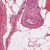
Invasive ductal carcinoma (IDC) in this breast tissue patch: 0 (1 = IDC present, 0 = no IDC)